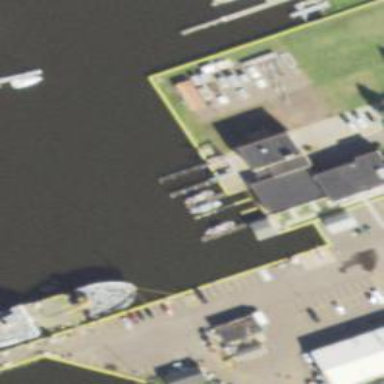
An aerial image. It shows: Pier with boat lift on the waterway.